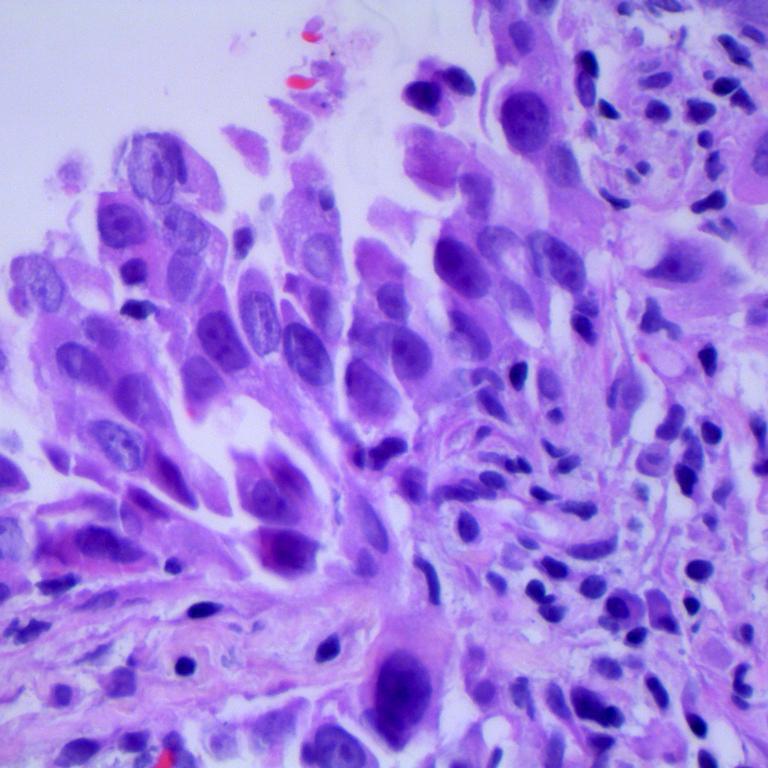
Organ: lung
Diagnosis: adenocarcinomas